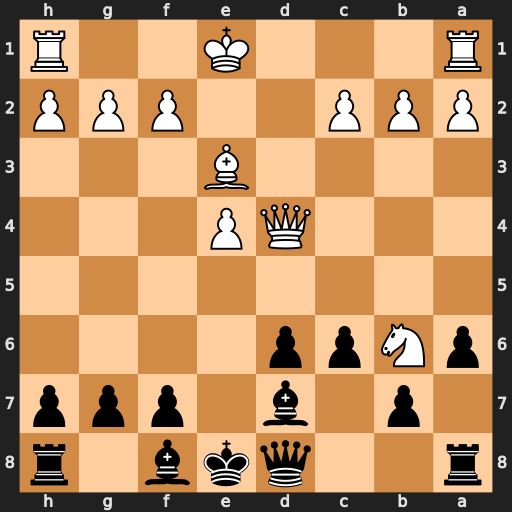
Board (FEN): r2qkb1r/1p1b1ppp/pNpp4/8/3QP3/4B3/PPP2PPP/R3K2R
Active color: b
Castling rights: KQkq
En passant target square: -
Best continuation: c5 Qc3 Qxb6